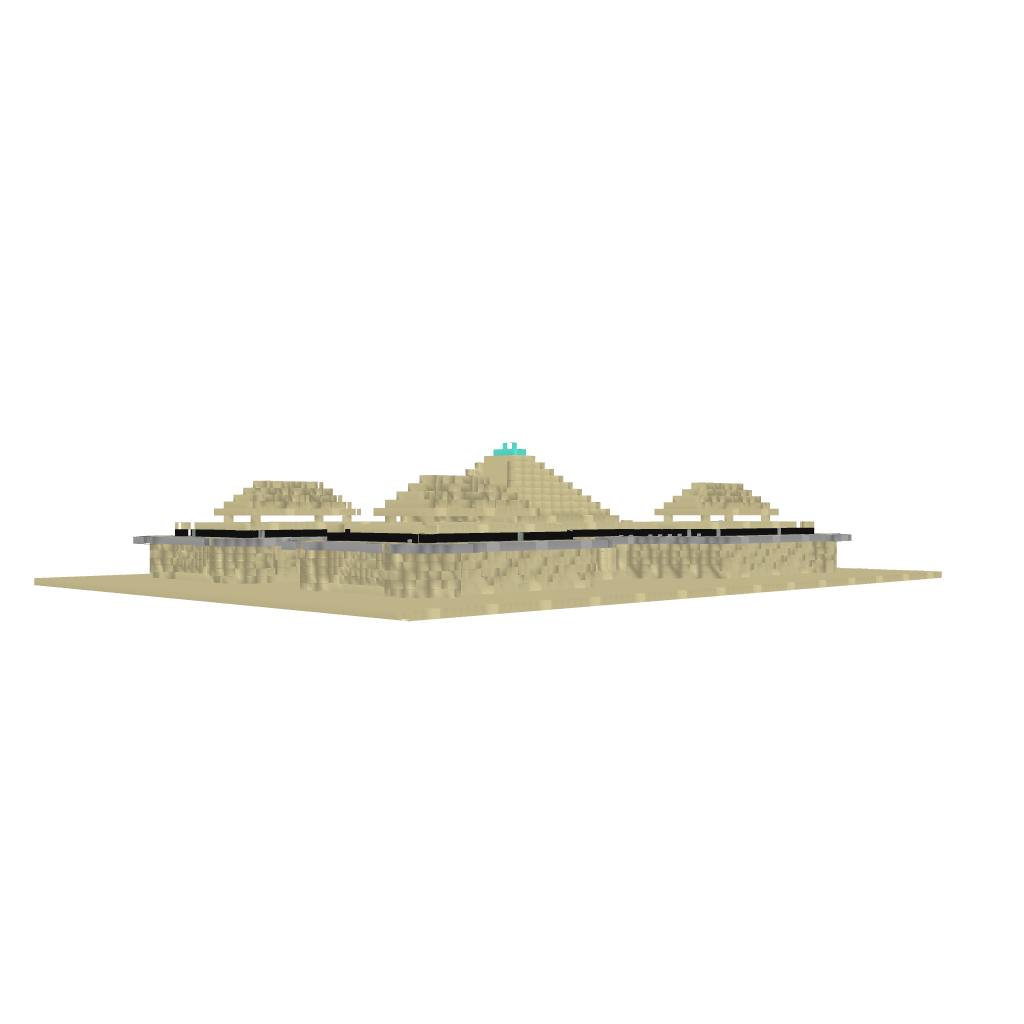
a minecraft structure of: Tomb of the Pharao